Question: This is my JavaScript code. My table id is 'tblEmployee'.
'''
$(document).ready(function (){
$('#tblEmployee').DataTable({
ajax: {
"url": "http://localhost:57507/api/Employee/Get",
"dataSrc": ""
},
columns : [{ data: 'Employee_Id' }, { data: 'Project_Id' }, { data: 'Grade_Id' }, { data: 'Site_Id' },{ data: 'Location_Id' },{ data: 'StartDate' }, { data: 'EndDate' }, { data: 'BillRate' }, { data: 'Role' },
]
});
});
'''
This is the data from my database which the web API calls:

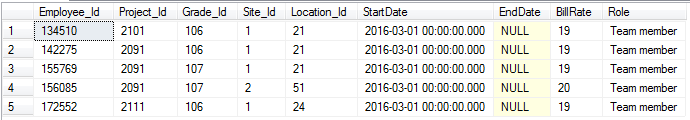
Answer: This is because you are setting the 'dataSrc = ""' . As per <URL> 'dataSrc' should be set to empty string if you are reading via ajax from a . Since you are accessing the api to get a json string try something like this
A working <URL>
'''
var url = 'http://localhost:57507/api/Employee/Get';
var table = $('#example').DataTable({
'processing': true,
'serverSide': true,
'ajax': {
type: 'POST',
'url': url,
'data': function(d) {
console.log(d.order);
return JSON.stringify(d);
}
},
columns: [{
data: 'Employee_Id'
}, {
data: 'Project_Id'
}, {
data: 'Grade_Id'
}, {
data: 'Site_Id'
}, {
data: 'Location_Id'
}, {
data: 'StartDate'
}, {
data: 'EndDate'
}, {
data: 'BillRate'
}, {
data: 'Role'
}, ]
});
'''